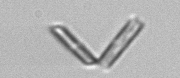
Label: Thalassionema